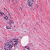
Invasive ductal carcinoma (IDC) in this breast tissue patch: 0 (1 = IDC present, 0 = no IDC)